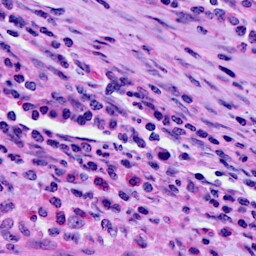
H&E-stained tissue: Cervix